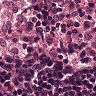
Metastatic tissue present: no